Interaction volume radius: 10 \u00c5
Interaction volume height: 20 \u00c5
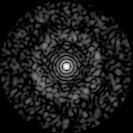
Disorder parameter: 0.8282